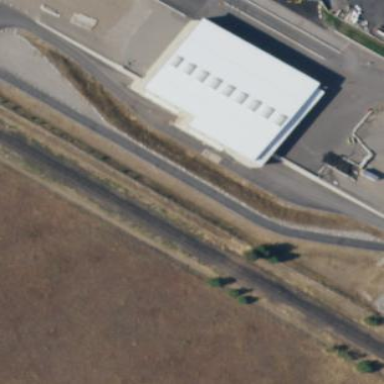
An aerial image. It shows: Waste transfer station building.